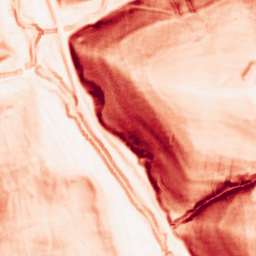
Category: morphological
Decomposition family: morphological_gradient
Decomposition parameters: size: 5
shape: square
Upsampling method: edge_directed
Upsampling parameters: scale: 4
Upsampling scale: 4